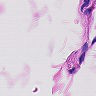
Metastatic tissue present: no